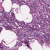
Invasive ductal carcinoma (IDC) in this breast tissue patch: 1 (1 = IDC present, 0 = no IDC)